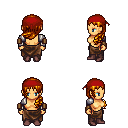
a pixel art fantasy rpg character, female body template, human, tanned skin, steel arm armor, robe skirt, dark blonde left-swept hairstyle, red bandana, leather bracers, maroon shoes, four views (front, back, left, right), 2x2 character sprite sheet, small pixel art, hard edges, no anti-aliasing